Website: home-depot
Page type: review-order
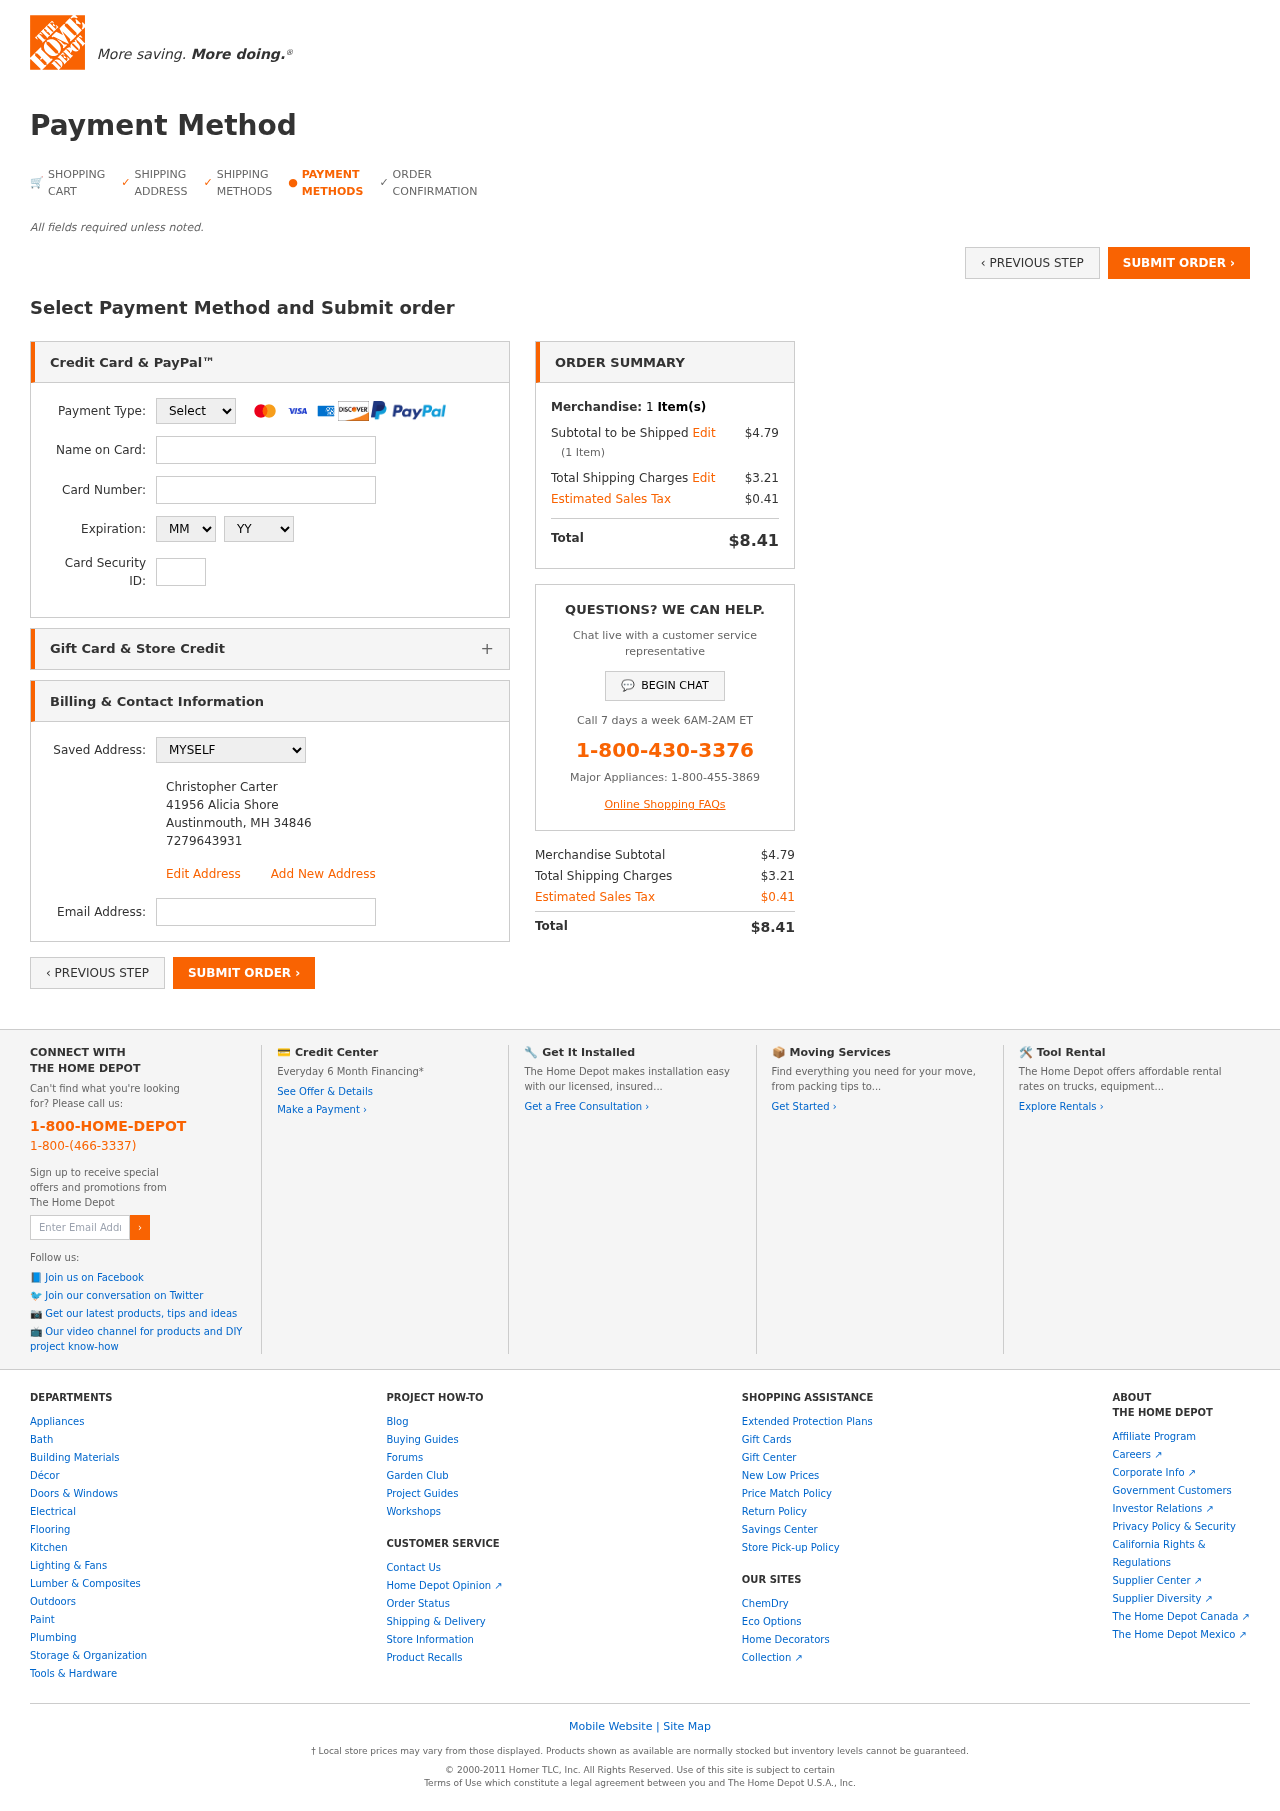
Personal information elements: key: PII_CARD_CVV
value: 1468
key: PII_CARD_EXPIRY_MONTH
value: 02
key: PII_CARD_EXPIRY_YEAR
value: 26
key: PII_CARD_NUMBER
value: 3779 8996 2797 196
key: PII_CARD_TYPE
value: American Express
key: PII_EMAIL
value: ccarter@hotmail.com
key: PII_FULLNAME
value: Christopher Carter
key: PII_FULLNAME2
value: Christopher Carter
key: PII_STREET2
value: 41956 Alicia Shore
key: PII_CITY2
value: Austinmouth
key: PII_STATE_ABBR2
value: MH
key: PII_POSTCODE2
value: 34846
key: PII_PHONE2
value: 7279643931
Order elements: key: ORDER_NUM_ITEMS
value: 1
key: ORDER_SUBTOTAL
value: $4.79
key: ORDER_NUM_ITEMS2
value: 1
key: ORDER_SHIPPING_COST
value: $3.21
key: ORDER_TAX
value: $0.41
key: ORDER_TOTAL
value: $8.41
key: ORDER_SUBTOTAL2
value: $4.79
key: ORDER_SHIPPING_COST2
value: $3.21
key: ORDER_TAX2
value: $0.41
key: ORDER_TOTAL2
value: $8.41